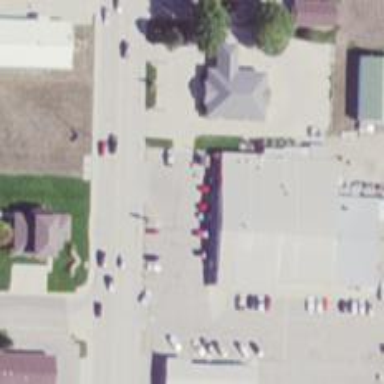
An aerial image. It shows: Supermarket.